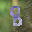
Label: 8